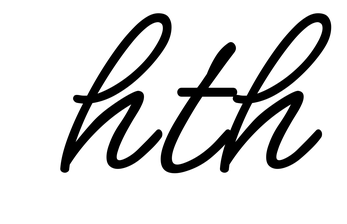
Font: MeowScript-Regular